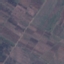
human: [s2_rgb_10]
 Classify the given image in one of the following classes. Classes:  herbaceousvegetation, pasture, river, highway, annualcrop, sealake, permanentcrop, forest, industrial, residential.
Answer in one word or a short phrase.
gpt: PermanentCrop